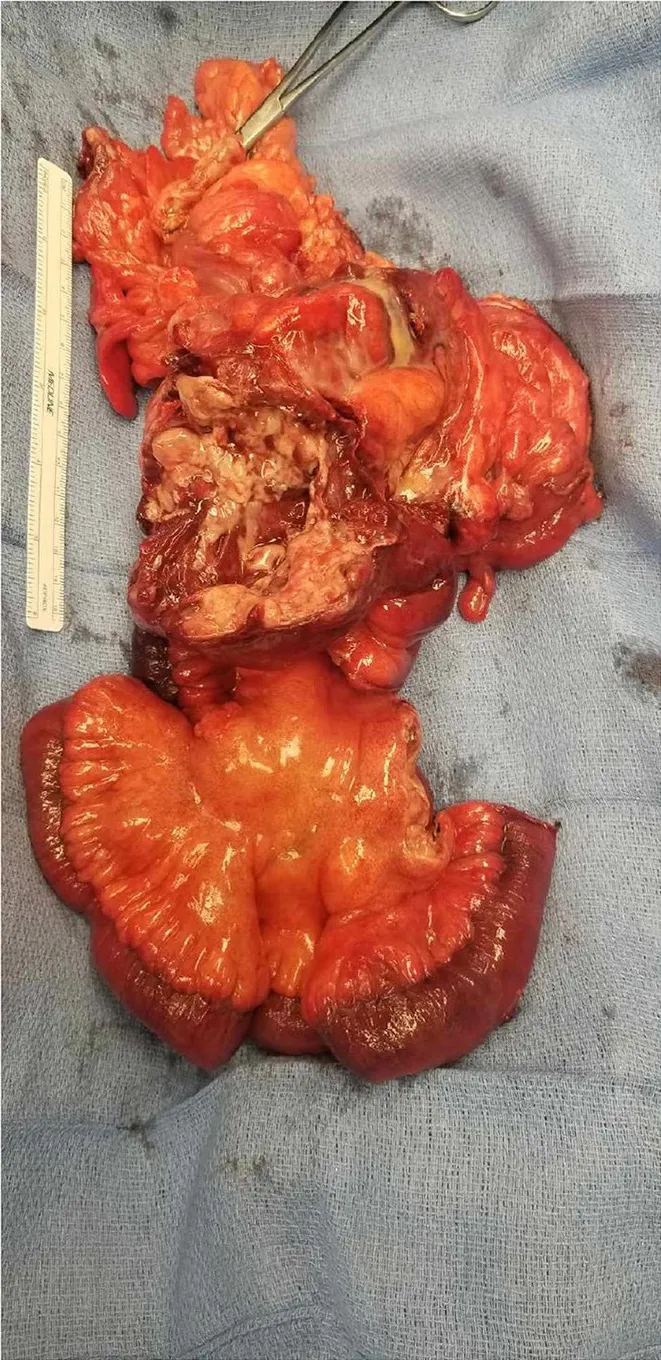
Gross pathology demonstrating mass with intimate association to sigmoid colon with involved mesentery and ileum resection. Anterior view.
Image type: medical_photograph (other_medical_photograph)